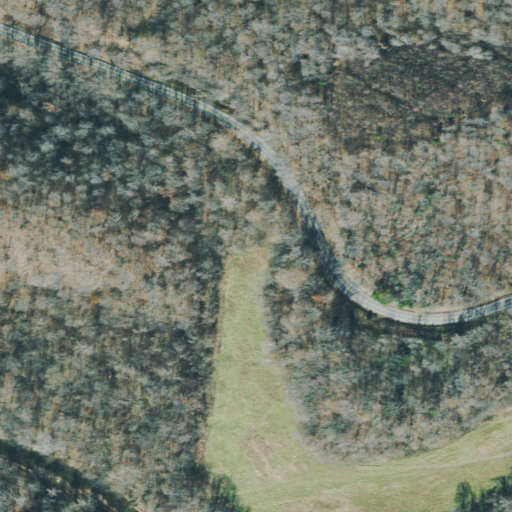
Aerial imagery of valley in Tennessee named Bullpen Hollow containing deciduous forest, woody wetlands, open development, cultivated crops, and pasture